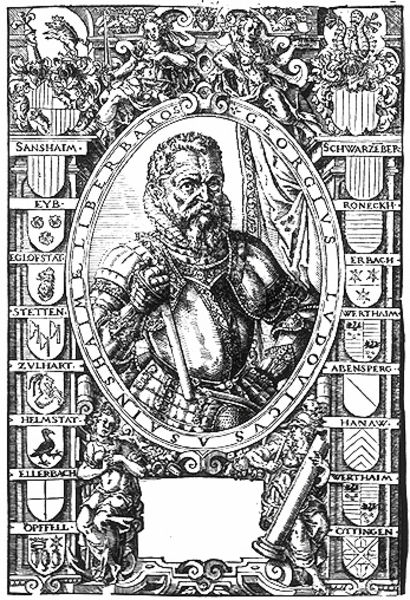
Titel: Bildnis des Freiherrn Georg Ludwig von Seinsheim
Künstler: Jost Amman
Institution: (Seriendruck)
Schlagwörter: mann, vogel, weiß, frauen, haar, handschuh, mund, nase, schwarz, säule, zeichnung, blick, tiere, tuch, bart, bärtig, falten, kragen, rahmen, vollbart, ärmel, bild, bildnis, halskrause, hände, portrait, porträt, vorhang, halbfigur, pose, reich, stoff, blatt, lippen, renaissance, kinder, oval, rund, stock, engel, putto, holzschnitt, schrift, segel, stab, fahne, grafik, graphik, linien, figuren, könig, symmetrie, inschrift, dekor, ornamente, verzierung, segler, name, medaillon, symmetrisch, umrahmung, druck, druckgraphik, radierung, stich, militär, schilder, schwarzweiß, text, uniform, soldat, waffe, herrscher, lilie, krause, ritter, rüstung, namen, durckgrafik, wappen, brustpanzer, harnisch, medallion, götter, schnute, mittelalter, ritterrüstung, feldherr, schriftrolle, kapitän, herrscherstab, schmuckrahmen, seefahrer, städte, lilien, putten, kupferstich, putti, rennaissance, ludwig, symbole, georg, arkanthus, harr, latein, umschrift, schrtft, schwarzenberg, druckerschwärze, melanchton, baron, nse, krasue, georgius, städtenamen, personofikation, rittter, duruck, gerüstet, hanau, mkragen, helmstadt, ellerbach, schwarzeber, städetenamen, sansham, georg ludwig, absneberg, wertheim, öttingen